Aerial crown-view tile of a tropical tree (Barro Colorado Island, Panama), acquired 20250818:
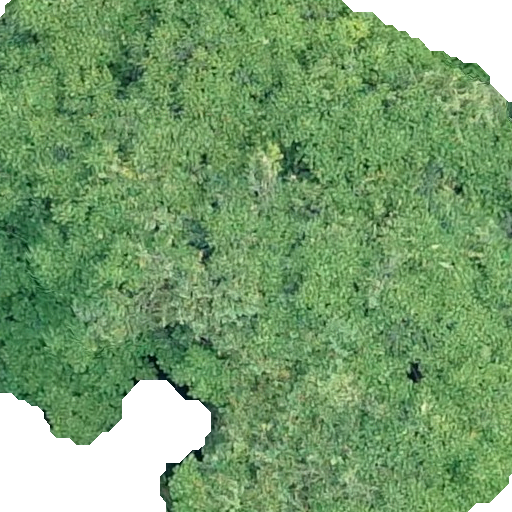
Species: Tachigali panamensis
GBIF accepted scientific name: Tachigali panamensis
Crown area: 480.104 m²